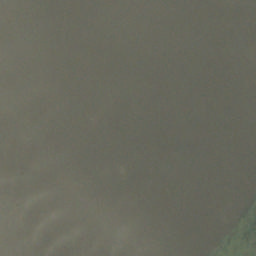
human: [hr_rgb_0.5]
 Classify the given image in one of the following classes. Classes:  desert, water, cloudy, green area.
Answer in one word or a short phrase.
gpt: cloudy